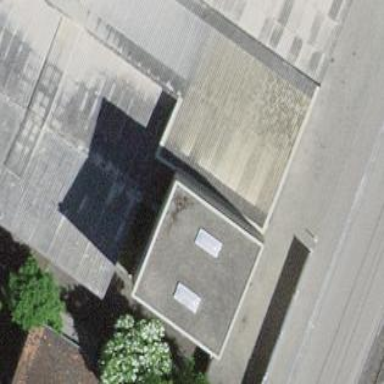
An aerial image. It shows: Industrial building.